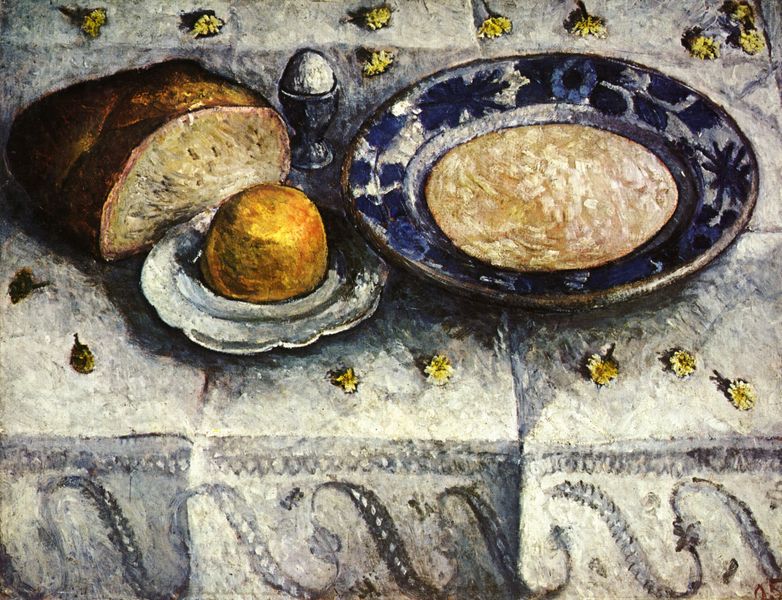
Titel: Stilleben mit Milchsate
Künstler: Paula Modersohn-Becker
Standort: Bremen
Institution: Sammlung Ludwig Roselius
Schlagwörter: blau, schatten, weiß, gelb, blume, blumen, braun, grau, hell, licht, orange, tisch, blüten, muster, ornament, falten, schale, schüssel, teller, tischdecke, tischtuch, gold, decke, saum, stilleben, stillleben, telle, apfel, wellen, leer, essen, bordüre, dekor, ornamente, verzierung, brot, marmoriert, tischkante, becher, ärmlich, kuchen, fliesen, quadrate, knospen, blua, cézanne, karg, struktur, frühstück, brotlaib, butter, laib, suppe, käse, nelken, gänseblümchen, unterteller, angeschnitten, teler, reis, suppenteller, unklarheit, eierbecher, schwarzbrot, kamille, brei, brotleib, haferflocken, käselaib, ei, halbes brot, eintopf, eig